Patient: sex M, age 26
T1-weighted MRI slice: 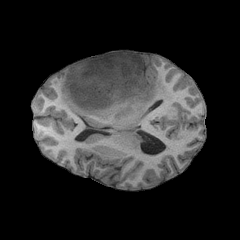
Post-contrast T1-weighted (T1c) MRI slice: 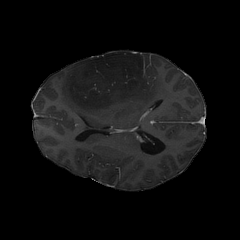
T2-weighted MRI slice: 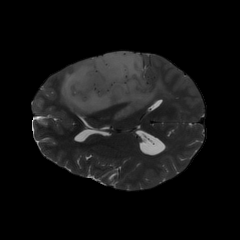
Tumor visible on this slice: yes
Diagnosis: Astrocytoma, IDH-mutant
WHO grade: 3